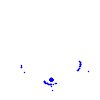
Particle: pion